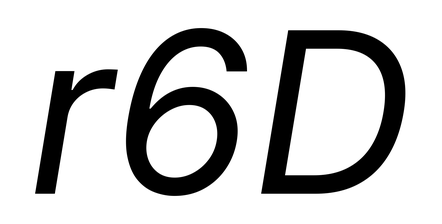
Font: Inter-Italic_Italic